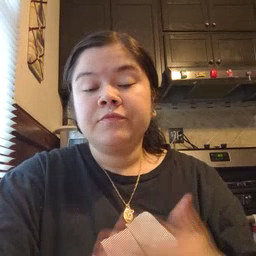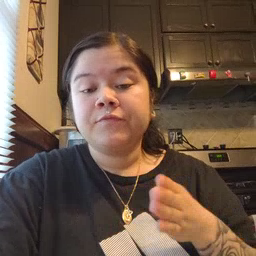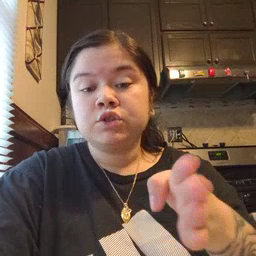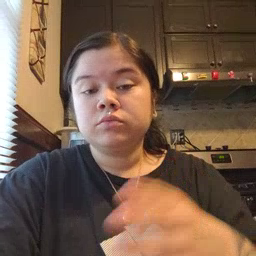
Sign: fish